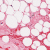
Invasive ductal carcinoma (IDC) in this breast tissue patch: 0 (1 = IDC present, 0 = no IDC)